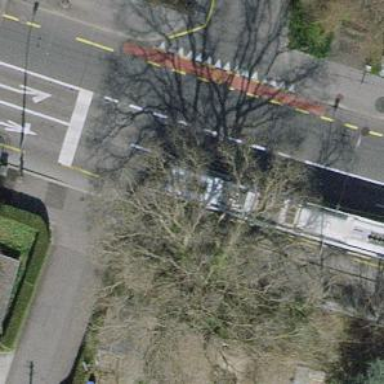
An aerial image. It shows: Tertiary road with asphalt surface. There are exclusive cycle lanes on both sides of the road.